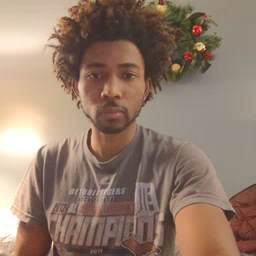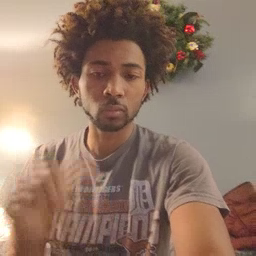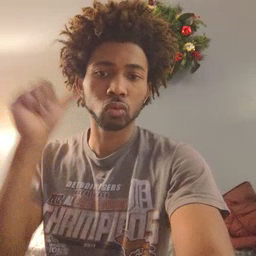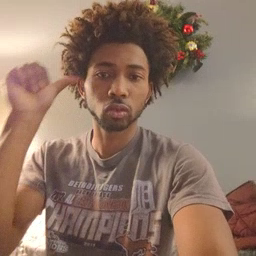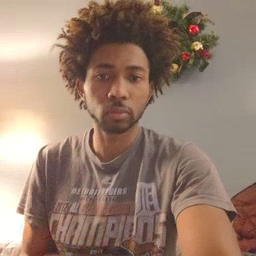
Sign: yesterday